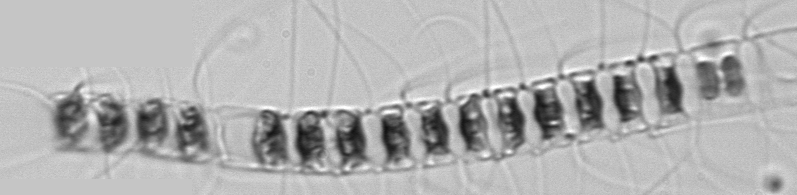
Label: Chaetoceros_didymus